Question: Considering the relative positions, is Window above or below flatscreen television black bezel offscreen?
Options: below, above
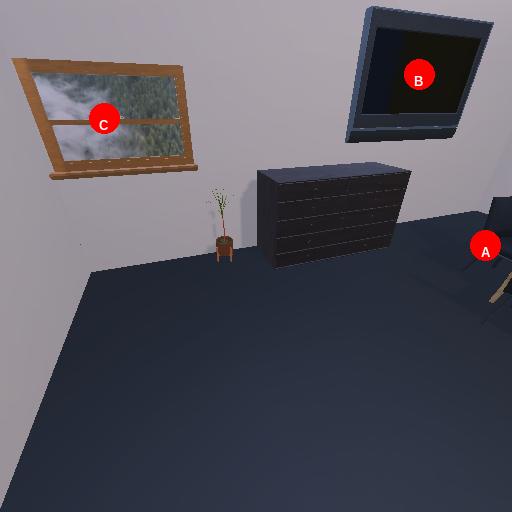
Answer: below